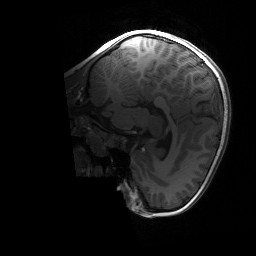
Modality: T1w
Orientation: sagittal
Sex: male
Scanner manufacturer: siemens
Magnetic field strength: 3 T
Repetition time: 1.9 s
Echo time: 0.00243 s